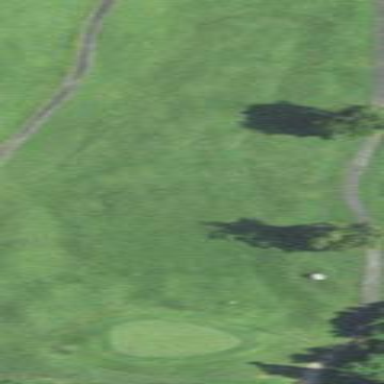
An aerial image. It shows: Rough area in golf course.